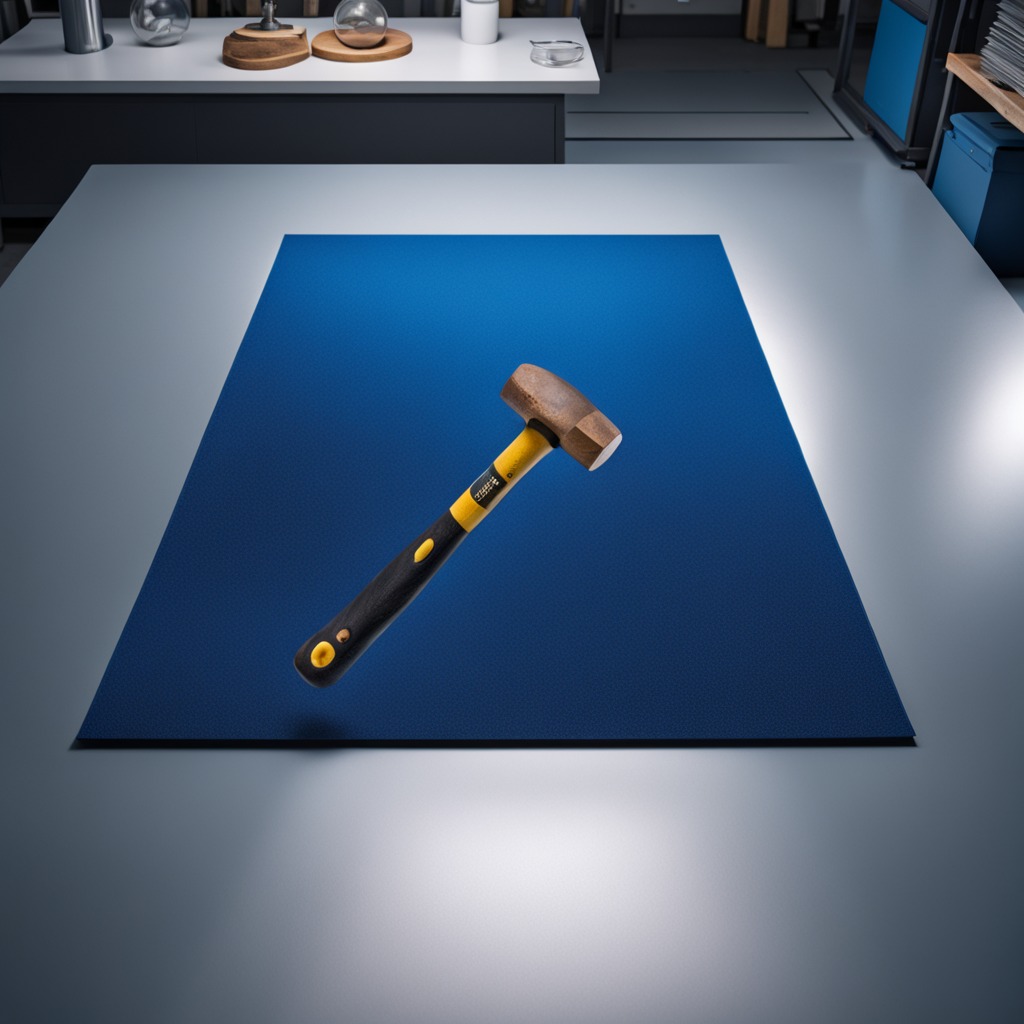
A hammer is lying on the clean granite tabletop covered with a blue rubber mat inside a workshop under bright overhead lighting crisp shadows high clarity worn but beneath the mat.